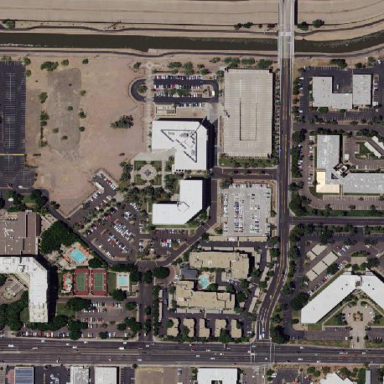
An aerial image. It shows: Commercial area.